Question: From two table: Item & Box, I want to determine each item in Item table belong to Box_ID in Box table based on height and width.
1. If height and width of item which greate than height & width of box then this item belong to that box_id. Example: I1 4 1 B1 Box 1
2. Each item is only belong to a box_id.
How to query in sql to return as the below result table?

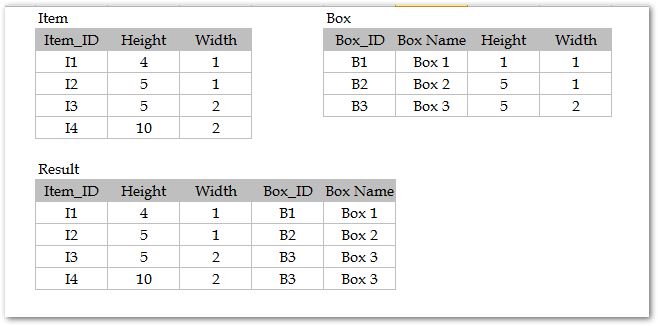
Answer: Uhh finally i have done it check and let me know
'''
Select M.*,Box_id,Box_name
from
(
Select max(B.height) Box_Height ,max(B.width) Box_Width,M.height ,M.width
from Item M join Box b on M.Height>=B.Height and M.Width>=B.Width
group by M.height,M.width
) t
join Item M on M.Height = t.height and M.width = t.width
join Box b on B.Height = t.Box_height and B.width = t.Box_width
'''